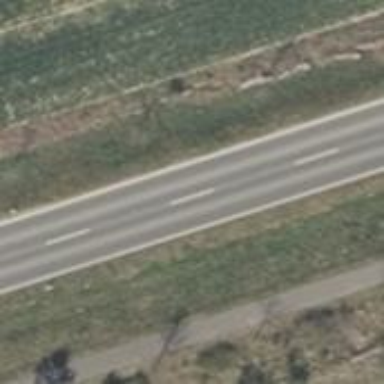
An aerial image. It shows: Secondary road with asphalt surface.